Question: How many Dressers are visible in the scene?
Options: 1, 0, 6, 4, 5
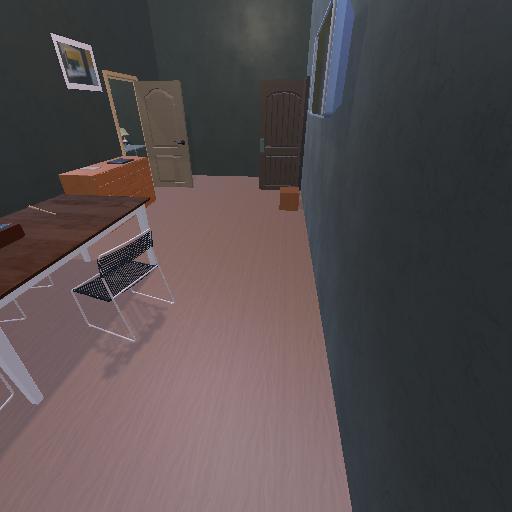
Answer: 1